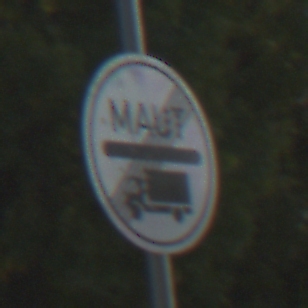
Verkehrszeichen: EndeMautpflicht
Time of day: MorningAfternoon
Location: Outdoor (Suburban)
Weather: Clear
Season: NotSpecified
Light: Natural